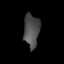
Tissue: lung
Cell type: T cells
Senescence score: 0.2393
Nuclear area (px): 508
Mean DAPI intensity: 77.449